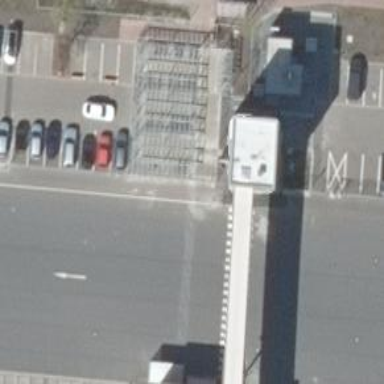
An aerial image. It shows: Bicycle parking facility.